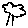
Label: tree